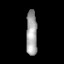
Tissue: skin
Cell type: Others
Senescence score: 0.7142
Nuclear area (px): 475
Mean DAPI intensity: 166.269